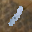
Label: 1